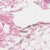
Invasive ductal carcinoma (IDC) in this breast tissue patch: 0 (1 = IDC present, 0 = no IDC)